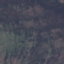
Land use / land cover class: HerbaceousVegetation